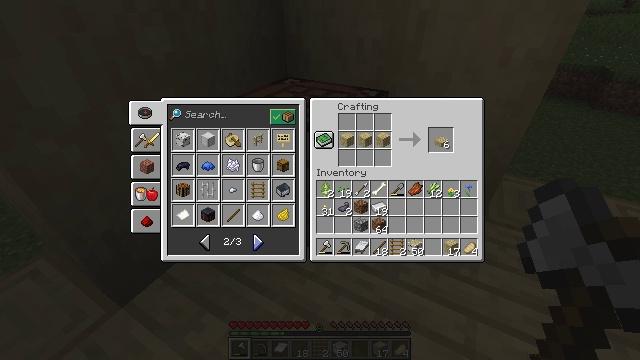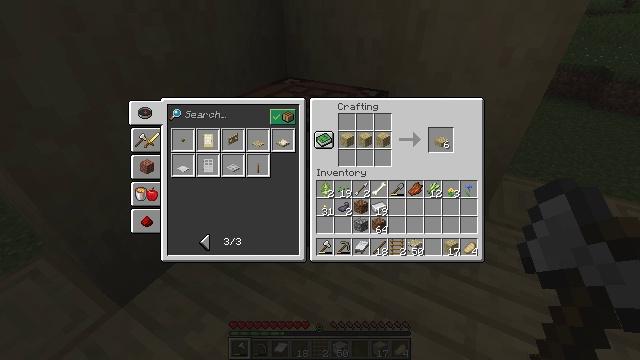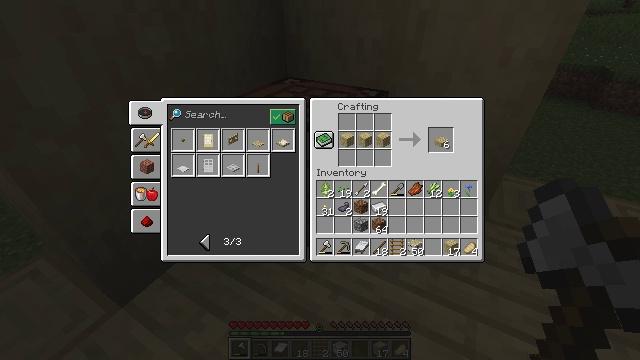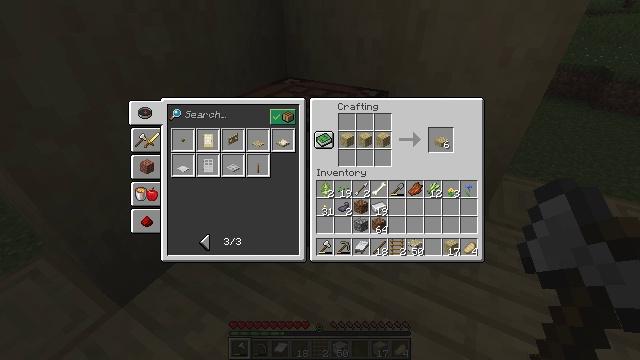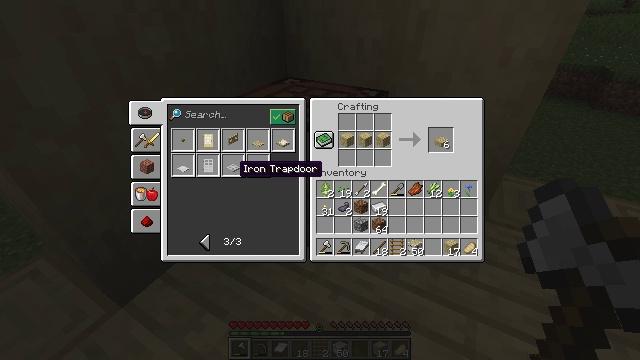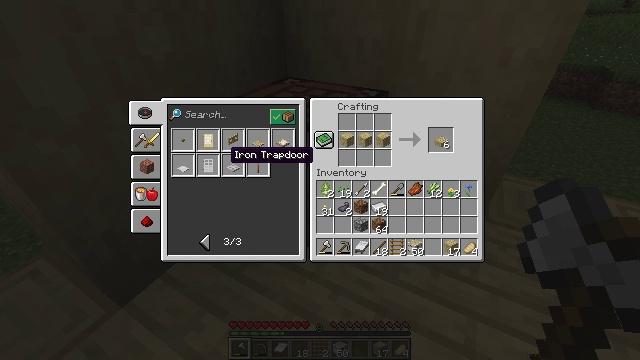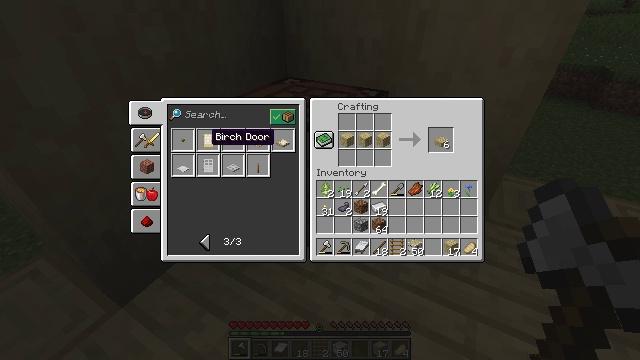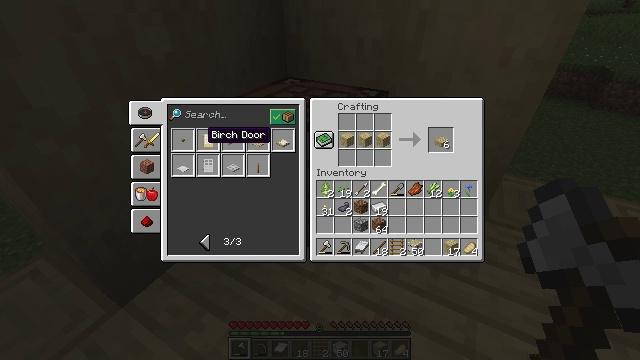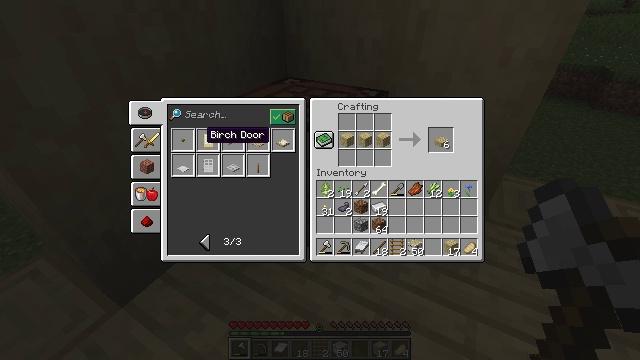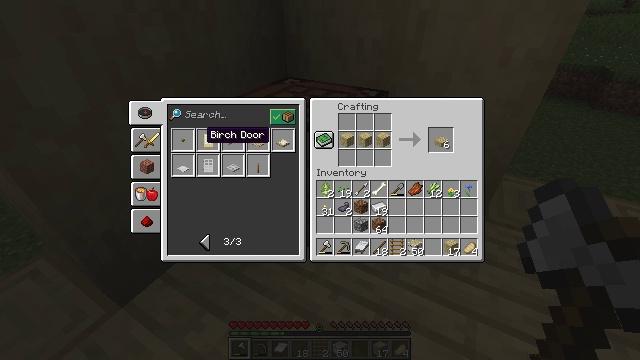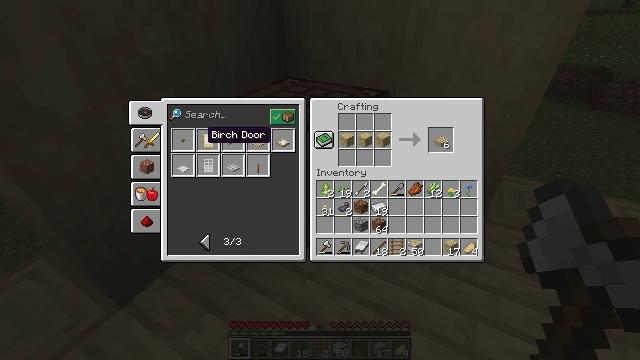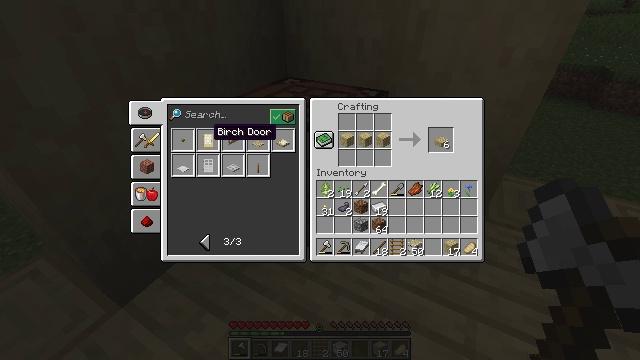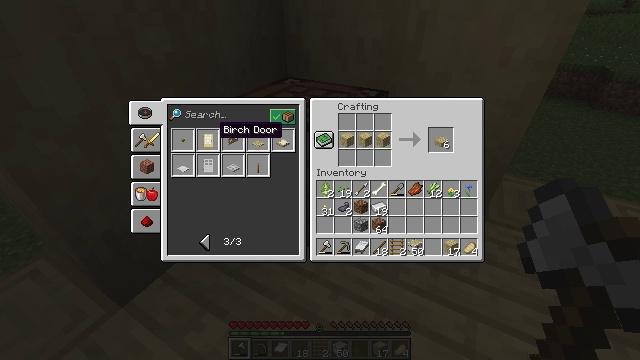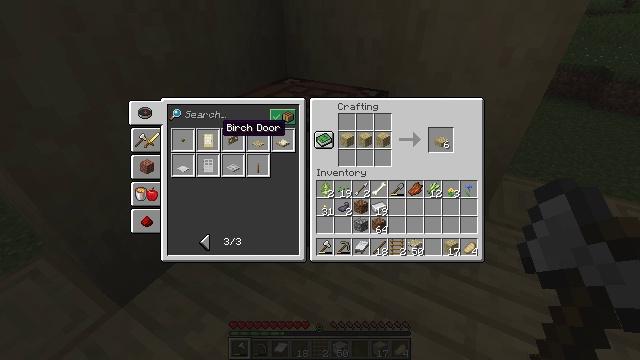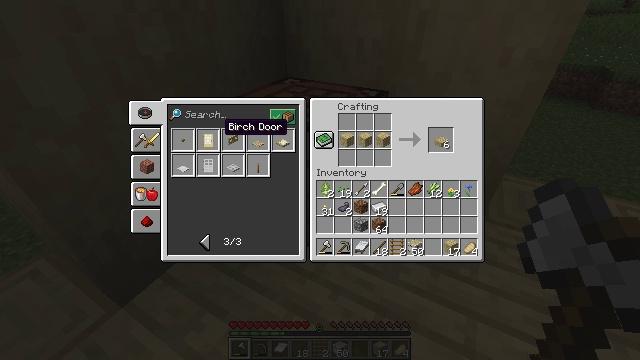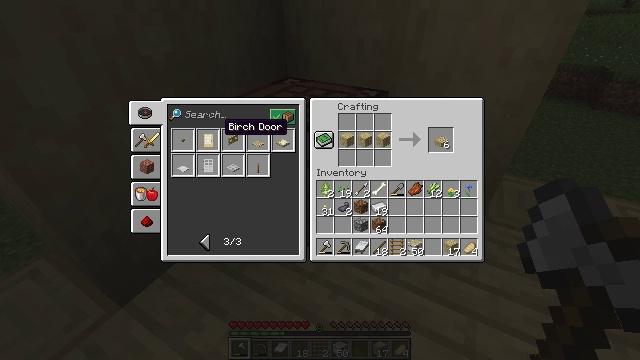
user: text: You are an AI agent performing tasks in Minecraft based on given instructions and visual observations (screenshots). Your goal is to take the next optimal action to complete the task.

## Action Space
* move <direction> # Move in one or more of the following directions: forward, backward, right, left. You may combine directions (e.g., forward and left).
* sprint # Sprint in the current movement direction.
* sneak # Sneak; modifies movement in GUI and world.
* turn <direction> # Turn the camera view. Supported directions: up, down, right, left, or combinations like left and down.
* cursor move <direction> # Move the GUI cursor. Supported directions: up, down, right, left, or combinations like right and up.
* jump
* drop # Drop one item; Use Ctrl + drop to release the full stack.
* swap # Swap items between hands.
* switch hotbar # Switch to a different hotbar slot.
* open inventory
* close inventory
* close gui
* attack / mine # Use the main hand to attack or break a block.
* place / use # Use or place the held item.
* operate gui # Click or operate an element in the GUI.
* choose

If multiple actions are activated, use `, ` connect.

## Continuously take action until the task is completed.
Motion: motion action
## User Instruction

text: Craft a birch door using birch planks in the crafting grid.
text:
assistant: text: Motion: no_op
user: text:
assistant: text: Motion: no_op
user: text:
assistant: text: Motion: no_op
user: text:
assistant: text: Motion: no_op
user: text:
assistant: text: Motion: no_op
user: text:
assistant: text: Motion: operate gui
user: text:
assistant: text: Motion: operate gui
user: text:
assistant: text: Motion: operate gui
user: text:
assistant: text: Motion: no_op
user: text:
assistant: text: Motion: no_op
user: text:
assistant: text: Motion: no_op
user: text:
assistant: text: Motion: cursor move up
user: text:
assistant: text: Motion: cursor move left and up
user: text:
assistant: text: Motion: cursor move left and up
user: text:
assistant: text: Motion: cursor move left and up
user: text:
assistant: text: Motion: cursor move left and up
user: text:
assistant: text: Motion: no_op
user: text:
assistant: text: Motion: no_op
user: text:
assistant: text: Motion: no_op
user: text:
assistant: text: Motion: no_op
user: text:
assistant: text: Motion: no_op
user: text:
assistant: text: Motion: no_op
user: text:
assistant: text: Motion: no_op
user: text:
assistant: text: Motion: operate gui
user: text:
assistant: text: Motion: operate gui
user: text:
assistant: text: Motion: operate gui
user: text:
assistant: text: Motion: no_op
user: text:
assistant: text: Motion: no_op
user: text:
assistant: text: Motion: no_op
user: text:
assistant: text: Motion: no_op